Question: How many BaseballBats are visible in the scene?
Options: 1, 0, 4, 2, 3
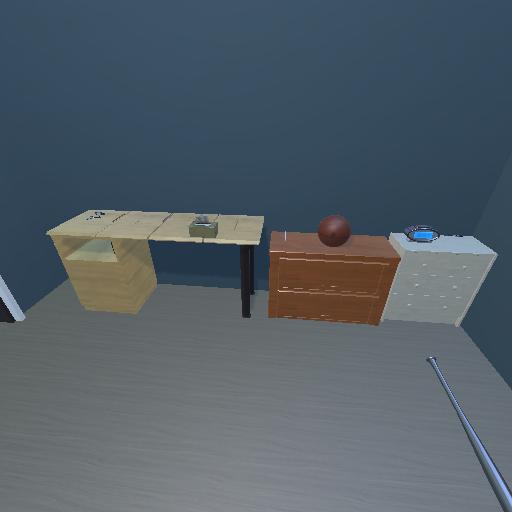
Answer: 1